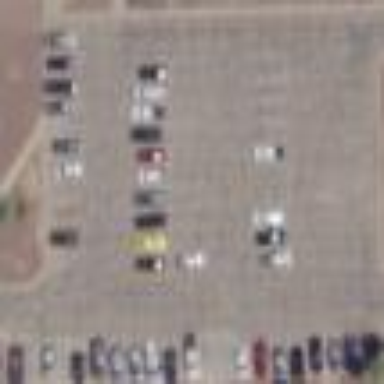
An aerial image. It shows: Parking area.